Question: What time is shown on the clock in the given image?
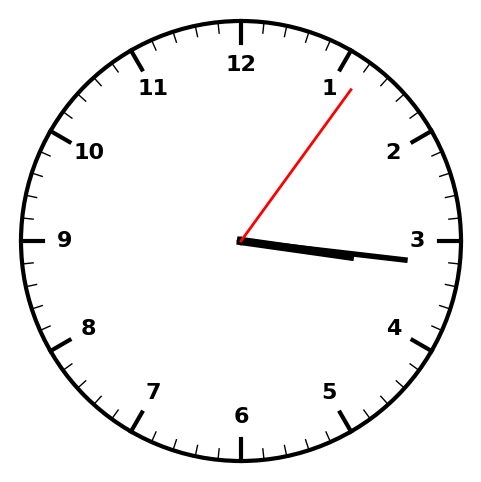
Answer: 03:16:06